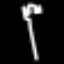
Label: fork